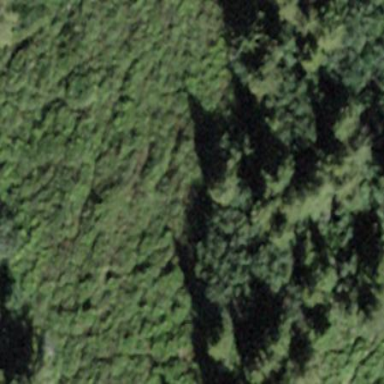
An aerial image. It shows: Forest area.